Question: I'm having trouble creating the desired layout I want with CSS and HTML.
What I'm trying to have is a heading skewed div and then have a straight background along the x-axis. Something similar to the image below:

So far, my attempts have been futile as you can see here. I need the inner div to extend to the full width of the point of the outer div.
Anyone have any ideas?
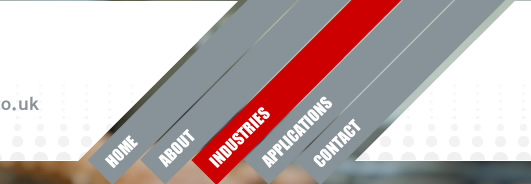
Answer: This is a hacky version you can use as a starting point:
<URL>
It is more complex as you require behind the menu to show the background under the heading. Because of that it requires another element for the white bar after the menu. I've set the white areas to be % width, but the menu isn't so that'd need to be fixed to make sure they never overlap.
The basic technique is to 'skewX' the white areas to get the diagonal, and reverse skew the 'h1' so that the text is straight. I then add a negative margin to hide the left side of the element.
'''
header {
transform: skewX(-35deg);
margin-left: -5em
}
header h1 {
padding: 4em;
-webkit-transform: skewX(35deg);
}
'''
I then absolutely position the menu items so they are in the bottom left corner of the 'nav', and rotate them to the correct angle, with the origin at the bottom left. I then fiddled with the position until the first item was in the correct place:
'''
nav li {
transform: rotate(-55deg);
transform-origin: bottom left;
position: absolute;
bottom: -2.6em;
left: 0em;
}
'''
Finally I selected each menu item individually and added to the left value to poisition them correctly:
nav li:nth-of-type(2) {
left: 2.5em;
}
And so on...
Ideally the menu would be kept in the flow of the document so you don't have to manually position each menu item. This is probably possible, but I've run out of time to look into it. I'm sure you can build on it.